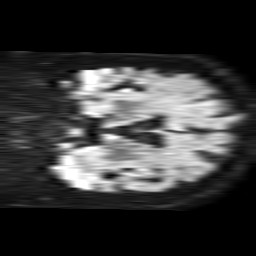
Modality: TRACE
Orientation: coronal
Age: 85
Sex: female
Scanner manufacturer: philips
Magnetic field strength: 1.5 T
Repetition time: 4.6 s
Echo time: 0.08517 s